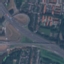
Land use / land cover: Highway